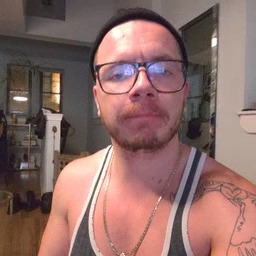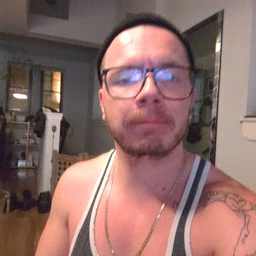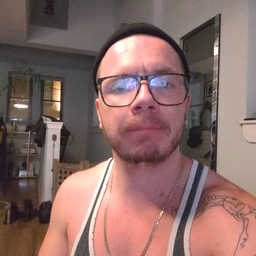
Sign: sticky